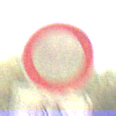
Verkehrszeichen: VerbotFahrzeugeAllerArt
Zusatzzeichen unten: EinspurigeFahrzeugeFrei1
Umgebung: Outdoor, Nature
Tageszeit: MorningAfternoon
Wetter: PartlyCloudy
Licht: Natural
Jahreszeit: NotSpecified
Kontrast: HighContrast